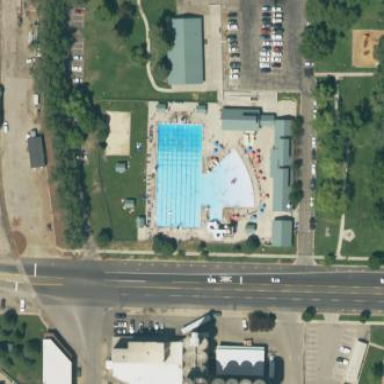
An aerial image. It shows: Swimming pool area designated for leisure and sports activities.